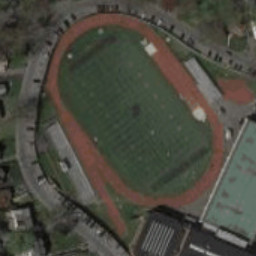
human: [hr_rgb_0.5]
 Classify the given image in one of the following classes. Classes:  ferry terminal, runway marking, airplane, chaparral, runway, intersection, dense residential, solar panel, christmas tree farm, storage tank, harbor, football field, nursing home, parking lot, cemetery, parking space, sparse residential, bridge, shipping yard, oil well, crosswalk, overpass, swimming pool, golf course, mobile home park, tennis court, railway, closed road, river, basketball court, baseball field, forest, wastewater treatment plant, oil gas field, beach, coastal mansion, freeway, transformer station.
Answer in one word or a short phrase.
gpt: football field